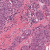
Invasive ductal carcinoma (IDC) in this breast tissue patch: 0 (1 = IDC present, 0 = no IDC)